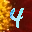
Label: 4